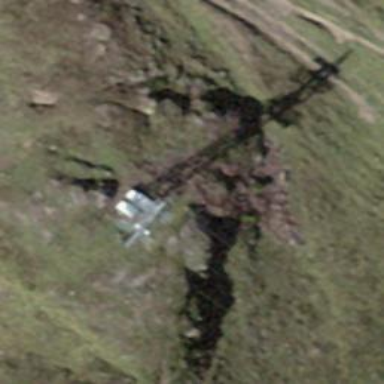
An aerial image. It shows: Pylon used for aerialway.